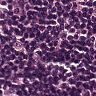
Metastatic tissue present: no